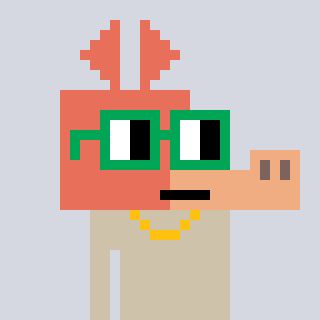
a pixel art character with square green glasses, a aardvark-shaped head and a bege-colored body on a cool background